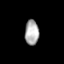
Tissue: prostate
Cell type: T cells
Senescence score: 0.2546
Nuclear area (px): 342
Mean DAPI intensity: 173.898